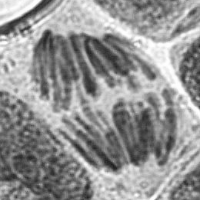
Label: anaphase